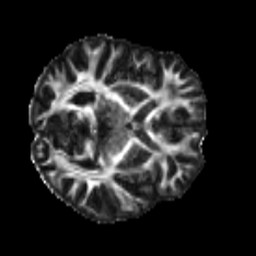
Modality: FA
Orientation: axial
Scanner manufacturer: siemens
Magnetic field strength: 3 T
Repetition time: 4 s
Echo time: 0.0594 s